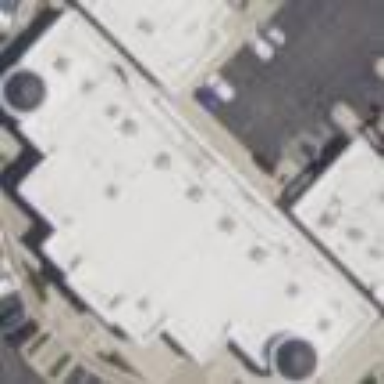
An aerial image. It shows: Retail building.